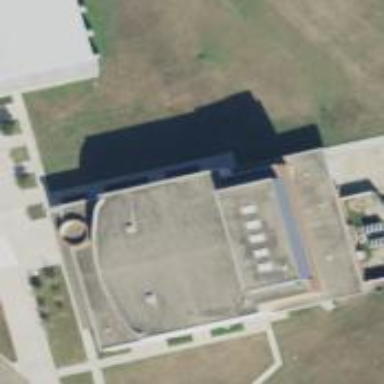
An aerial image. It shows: Theater building.